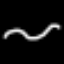
Label: squiggle